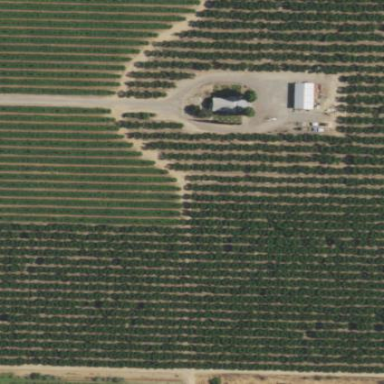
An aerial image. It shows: Orchard.